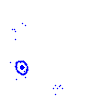
Particle: electron